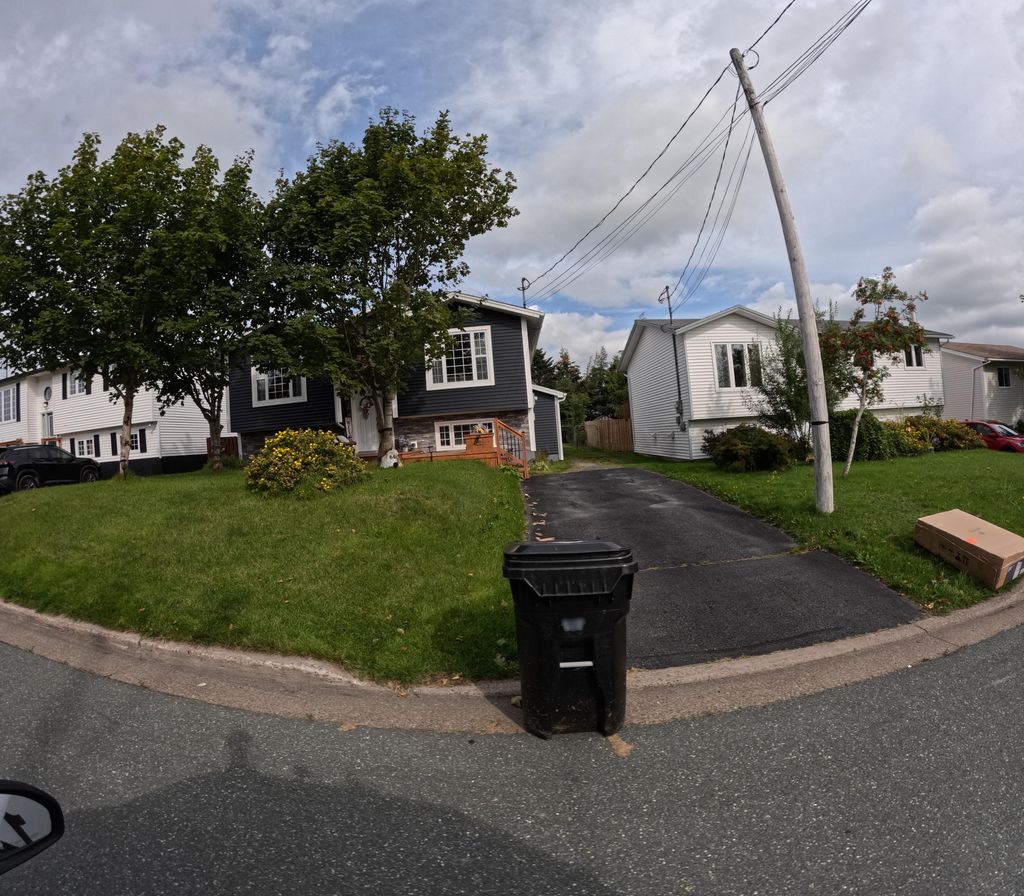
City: st_johns